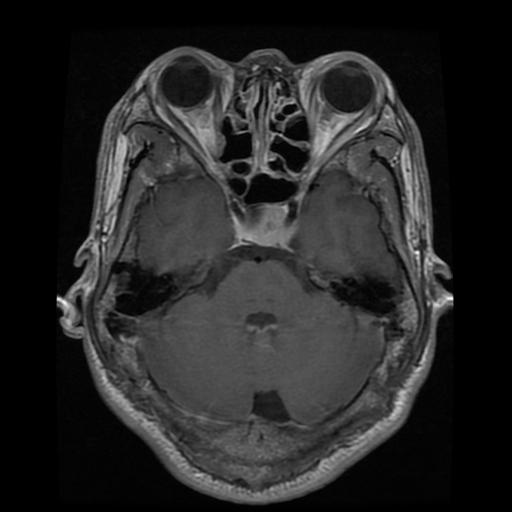
Label: pituitary